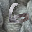
Label: 6